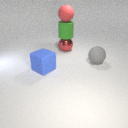
large green rubber cylinder below large red rubber sphere